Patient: sex M, age 57
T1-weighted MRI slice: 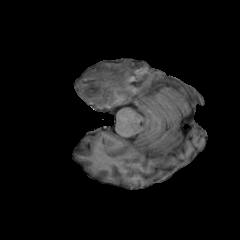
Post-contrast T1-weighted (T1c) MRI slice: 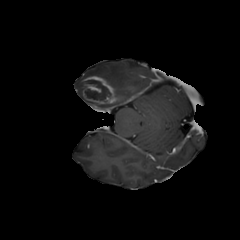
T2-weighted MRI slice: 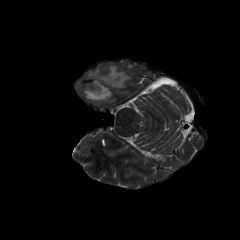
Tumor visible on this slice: yes
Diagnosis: Glioblastoma, IDH-wildtype
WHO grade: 4